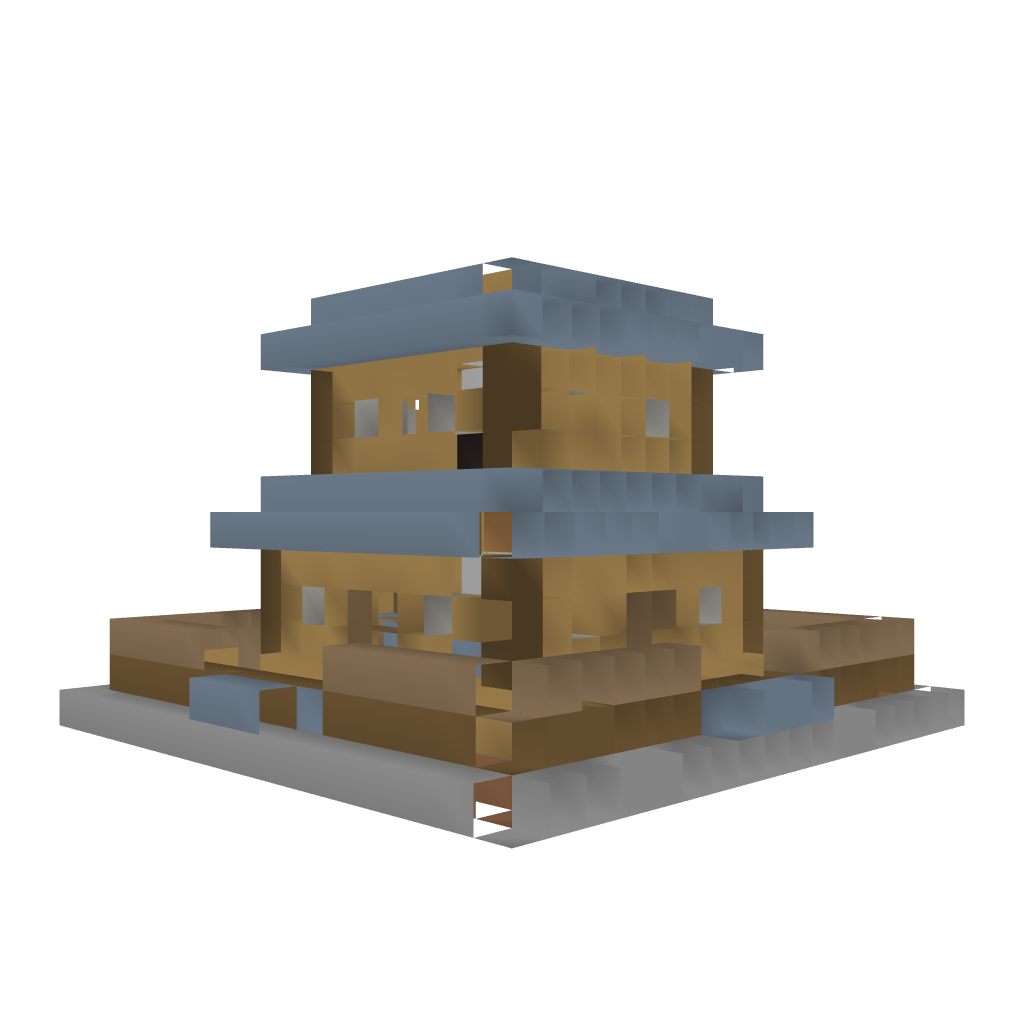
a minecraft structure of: Town Hall